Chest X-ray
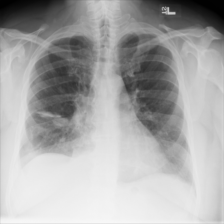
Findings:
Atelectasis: negative
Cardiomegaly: negative
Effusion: negative
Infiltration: negative
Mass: negative
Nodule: negative
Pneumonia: negative
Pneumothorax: negative
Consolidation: negative
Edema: negative
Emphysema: negative
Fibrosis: negative
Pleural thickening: negative
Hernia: negative